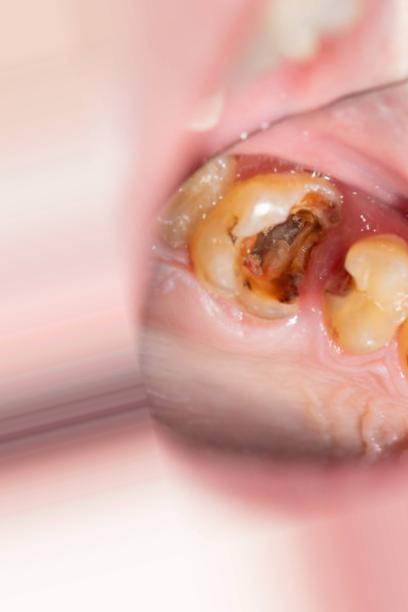
Condition: Caries